Question: In my iPhone app,I am using a web view in a view controller.
When I press and hold the screen,some selections come on webview, at times a action sheet comes which has "copy" and "cancel" buttons
How to remove this ?

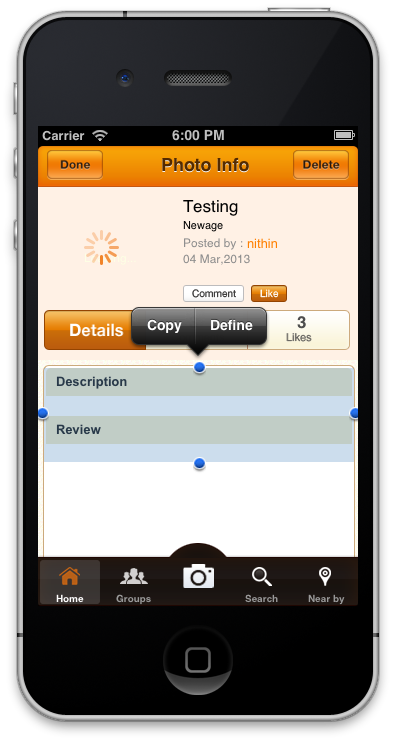
Answer: you can disable the selection by using this code
'''
[webView stringByEvaluatingJavaScriptFromString:@"document.body.style.webkitTouchCallout='none'; document.body.style.KhtmlUserSelect='none'"];
'''
if you using Jscript in your web page then this could do the trick
'''
[webView stringByEvaluatingJavaScriptFromString:@"window.getSelection().removeAllRanges();"];
'''
if you want to disable copy paste then this could do the trick
'''
- (BOOL)canPerformAction:(SEL)action withSender:(id)sender
{
if (action == @selector(copy:) ||
action == @selector(select:)||
action == @selector(paste:)||
action == @selector(cut:))
{
return NO;
}
return [super canPerformAction:action withSender:sender];
}
'''
OR
'''
webView.userInteractionEnabled=NO; // in case you need to disable whole UIWebView
'''